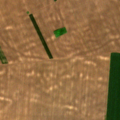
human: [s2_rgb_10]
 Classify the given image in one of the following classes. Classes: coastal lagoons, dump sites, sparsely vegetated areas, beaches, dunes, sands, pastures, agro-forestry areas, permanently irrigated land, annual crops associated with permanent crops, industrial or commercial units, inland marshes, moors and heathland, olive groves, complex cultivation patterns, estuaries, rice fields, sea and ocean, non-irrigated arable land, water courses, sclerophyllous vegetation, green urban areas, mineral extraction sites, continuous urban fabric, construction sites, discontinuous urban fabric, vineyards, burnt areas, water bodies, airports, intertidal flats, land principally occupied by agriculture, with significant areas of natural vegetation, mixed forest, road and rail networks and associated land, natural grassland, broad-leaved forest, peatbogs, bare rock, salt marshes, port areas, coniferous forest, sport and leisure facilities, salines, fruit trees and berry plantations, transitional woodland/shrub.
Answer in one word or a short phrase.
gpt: non-irrigated arable land